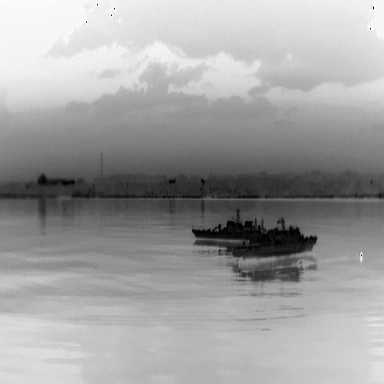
There are two warships in the infrared image.